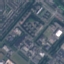
Land use / land cover class: Industrial